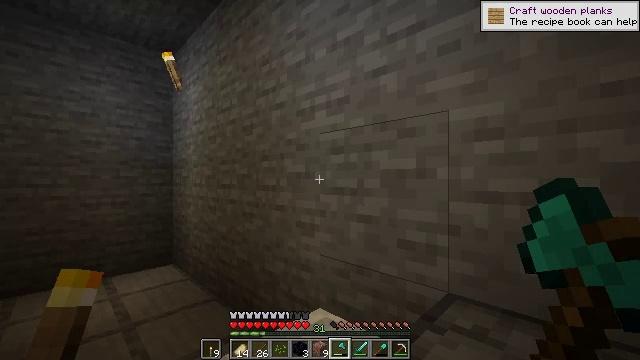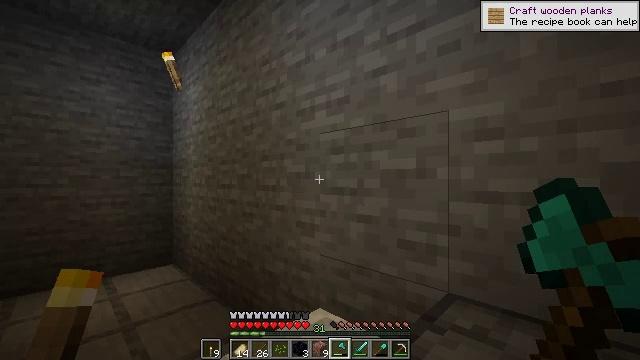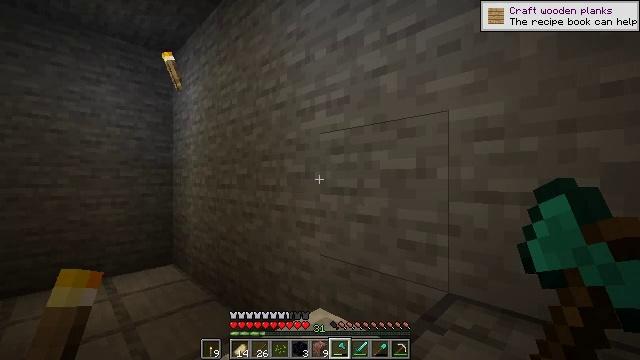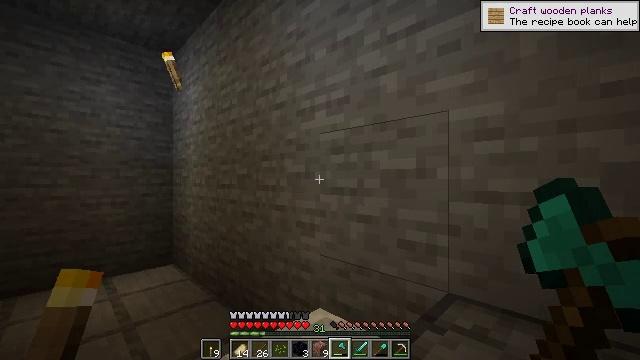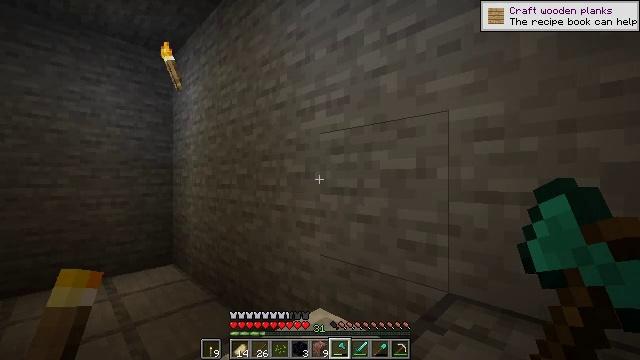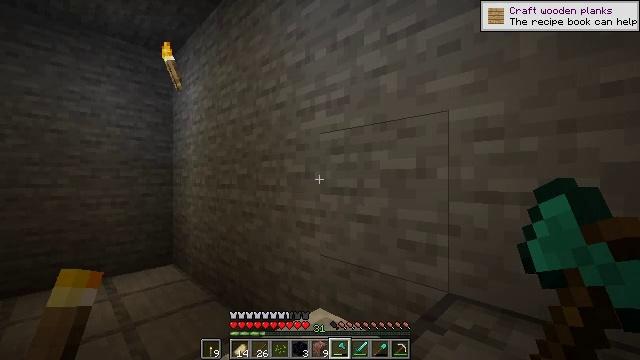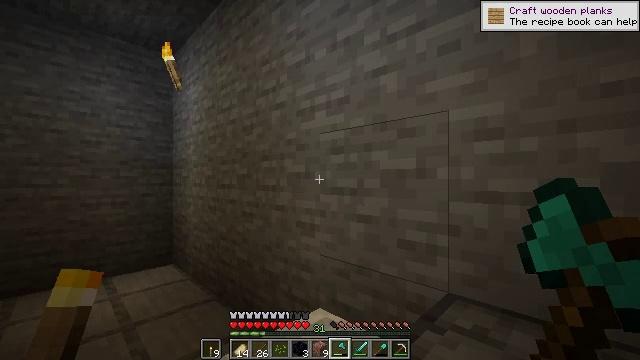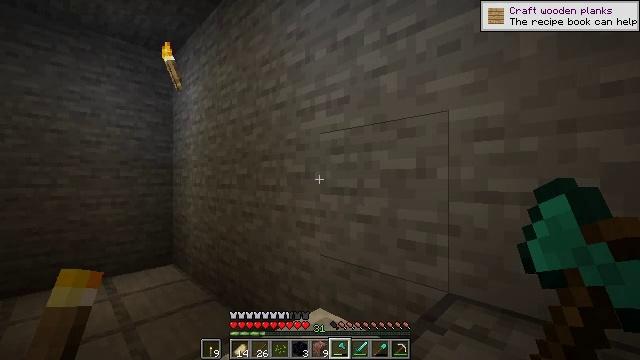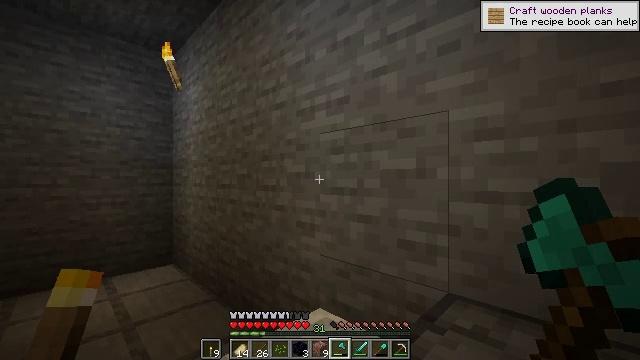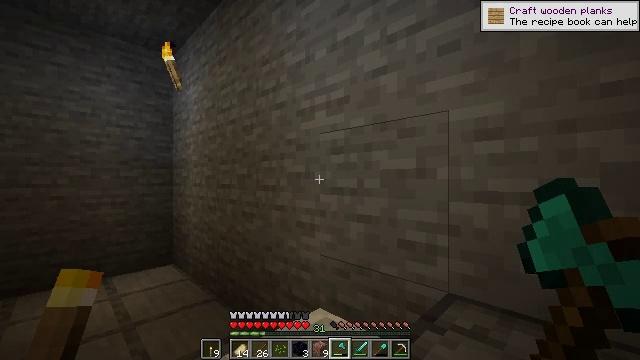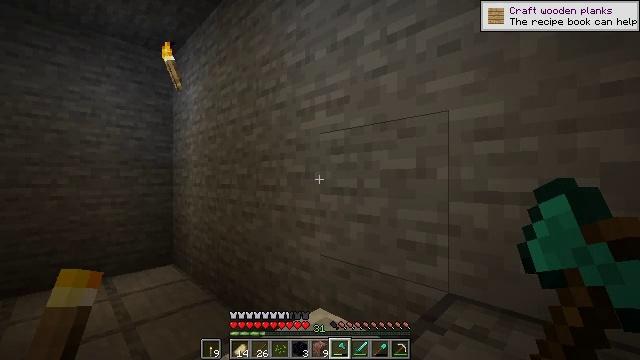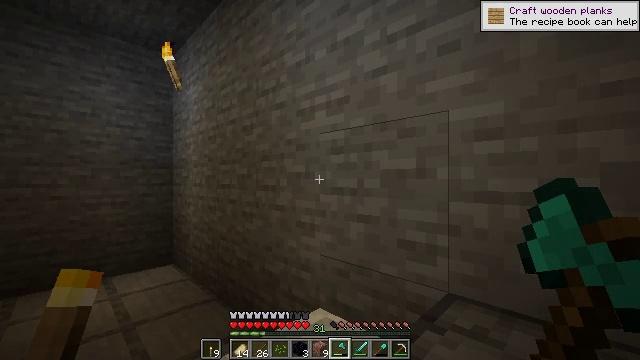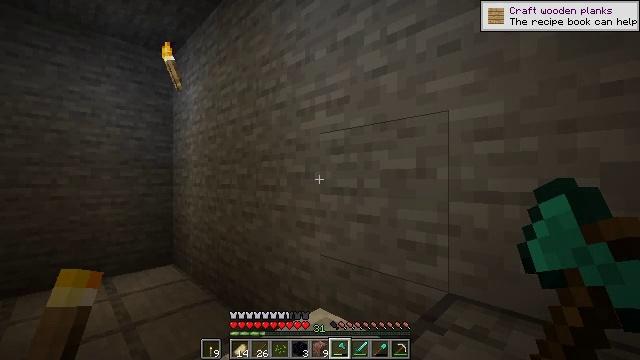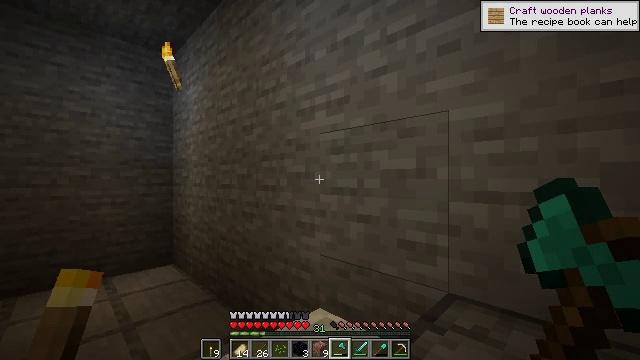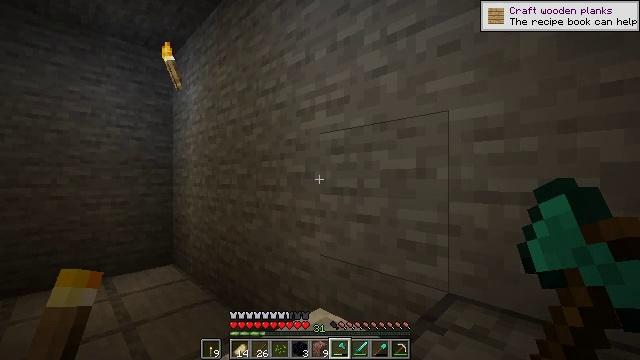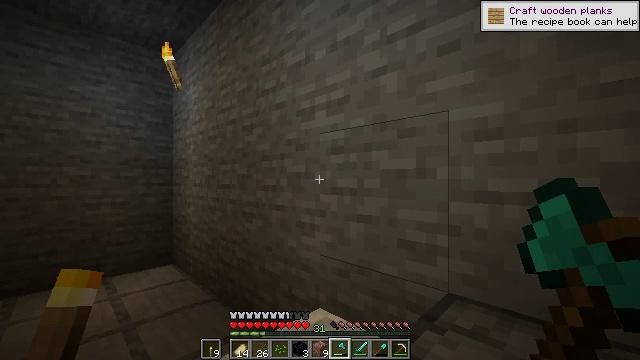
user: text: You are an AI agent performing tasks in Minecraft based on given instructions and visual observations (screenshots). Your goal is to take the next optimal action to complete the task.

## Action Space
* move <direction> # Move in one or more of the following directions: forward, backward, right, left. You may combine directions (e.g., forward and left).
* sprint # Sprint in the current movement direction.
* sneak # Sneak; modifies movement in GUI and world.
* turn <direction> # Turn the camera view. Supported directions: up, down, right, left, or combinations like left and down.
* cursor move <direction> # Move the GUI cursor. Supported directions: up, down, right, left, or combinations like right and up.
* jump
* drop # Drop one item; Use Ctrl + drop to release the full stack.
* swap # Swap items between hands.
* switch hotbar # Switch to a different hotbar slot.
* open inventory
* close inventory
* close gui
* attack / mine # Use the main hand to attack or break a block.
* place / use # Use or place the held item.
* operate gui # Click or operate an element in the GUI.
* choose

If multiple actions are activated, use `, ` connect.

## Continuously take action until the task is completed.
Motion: motion action
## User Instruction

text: Craft a rail.
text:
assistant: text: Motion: no_op
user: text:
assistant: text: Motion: no_op
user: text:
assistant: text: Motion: no_op
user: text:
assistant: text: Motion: no_op
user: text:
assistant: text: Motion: no_op
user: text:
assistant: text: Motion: no_op
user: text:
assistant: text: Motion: no_op
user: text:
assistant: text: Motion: no_op
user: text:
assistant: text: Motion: no_op
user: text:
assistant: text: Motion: no_op
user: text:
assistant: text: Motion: no_op
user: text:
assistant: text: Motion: no_op
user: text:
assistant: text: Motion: no_op
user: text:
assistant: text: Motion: no_op
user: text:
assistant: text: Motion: no_op
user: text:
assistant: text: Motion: no_op
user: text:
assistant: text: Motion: no_op
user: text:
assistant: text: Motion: no_op
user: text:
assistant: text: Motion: no_op
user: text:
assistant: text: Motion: no_op
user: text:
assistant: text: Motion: no_op
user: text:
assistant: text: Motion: no_op
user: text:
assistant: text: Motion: no_op
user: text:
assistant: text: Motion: no_op
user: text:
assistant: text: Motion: no_op
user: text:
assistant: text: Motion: no_op
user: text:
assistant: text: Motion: no_op
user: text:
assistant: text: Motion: no_op
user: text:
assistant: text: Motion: no_op
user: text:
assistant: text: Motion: no_op